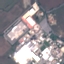
Land use / land cover: Industrial